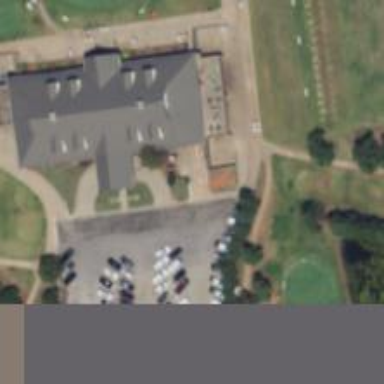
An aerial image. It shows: Path for golf carts.